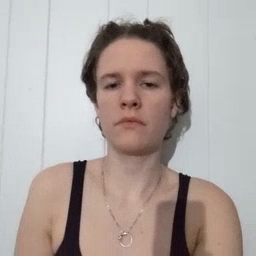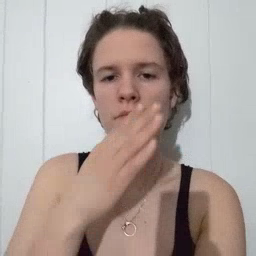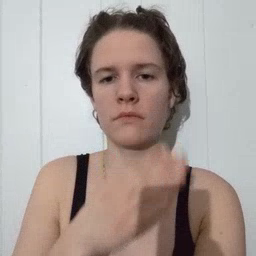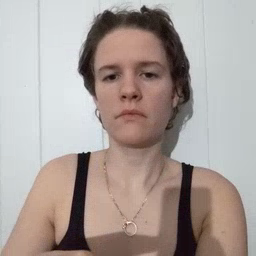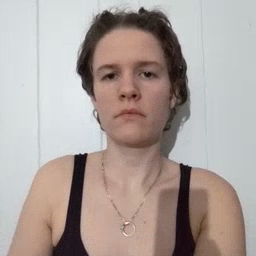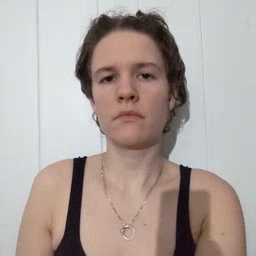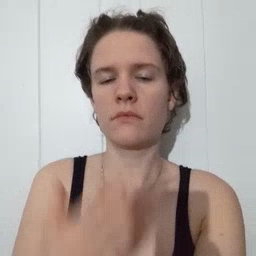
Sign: quiet